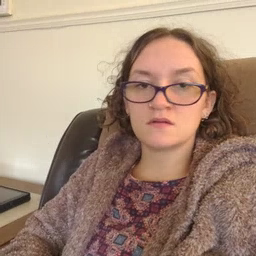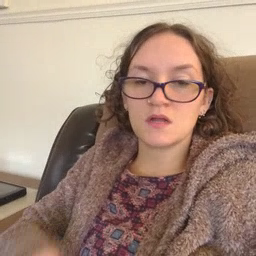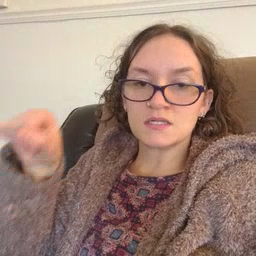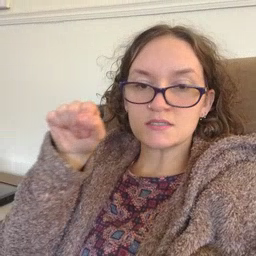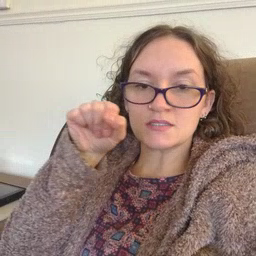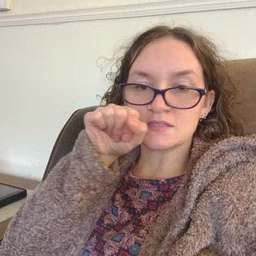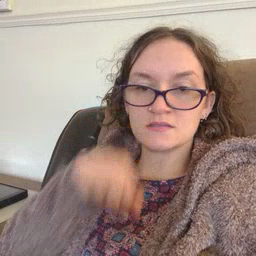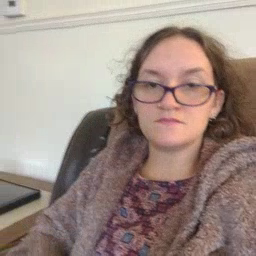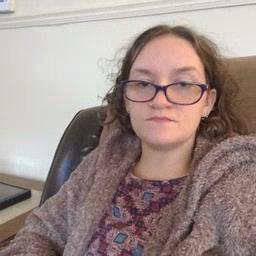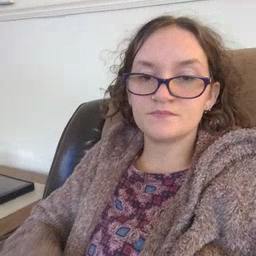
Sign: carrot